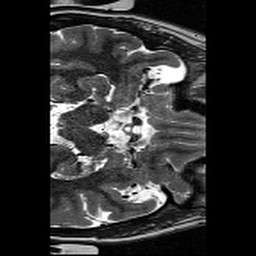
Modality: T2w
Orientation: axial